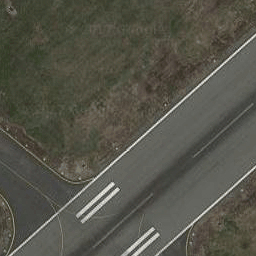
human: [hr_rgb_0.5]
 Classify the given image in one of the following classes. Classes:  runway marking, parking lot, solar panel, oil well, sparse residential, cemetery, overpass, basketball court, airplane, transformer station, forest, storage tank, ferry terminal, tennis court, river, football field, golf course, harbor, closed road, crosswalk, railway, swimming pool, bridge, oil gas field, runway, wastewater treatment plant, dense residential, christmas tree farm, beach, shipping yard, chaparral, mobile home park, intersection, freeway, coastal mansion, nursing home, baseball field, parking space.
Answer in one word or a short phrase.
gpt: runway